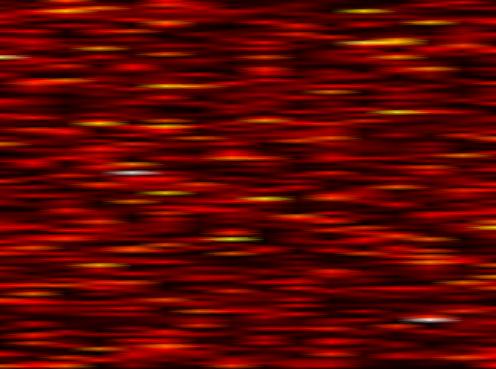
Label: OFDM